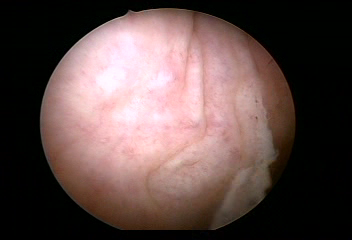
Modality: WLC
Class: Normal mucosa
Bladder cancer association: No